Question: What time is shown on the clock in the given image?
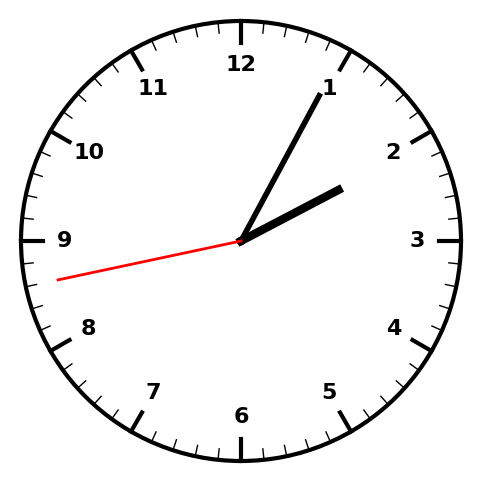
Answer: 02:04:43